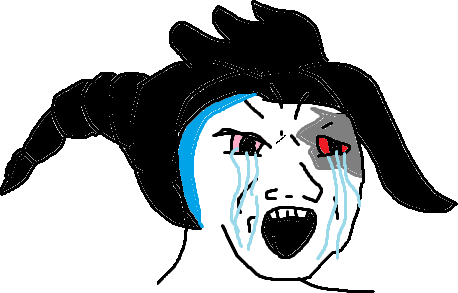
Label: 5_Crying_Wojak